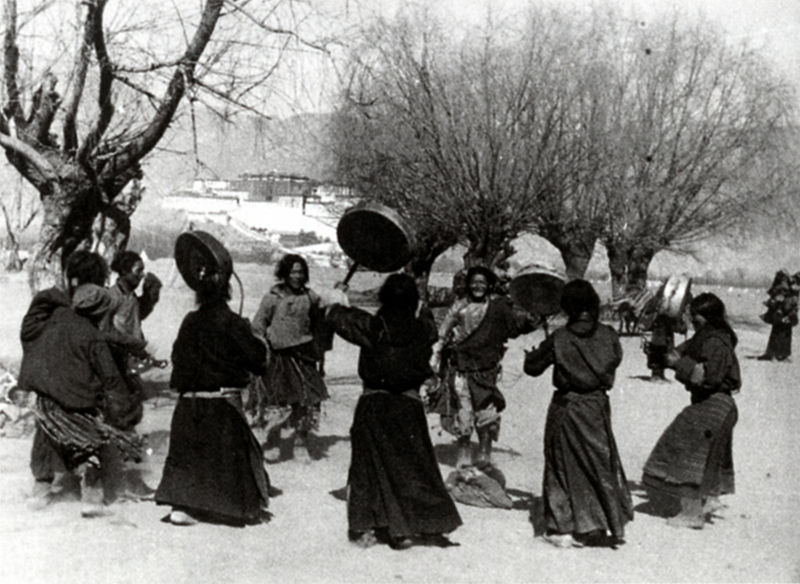
Titel: Lhasa, Volkstänze zum tibetanischen Neujahrsfest, im Hintergrund der Potala
Künstler: Ernst Schäfer
Standort: Koblenz
Institution: Bundesarchiv
Schlagwörter: gruppe, mann, schatten, weiß, bäume, frauen, menschen, ufer, äste, frau, grau, kleider, lampen, licht, männer, schwarz, eis, gürtel, schnee, tanz, kleidung, ast, baumstamm, feld, ferne, kalt, weide, weite, zweige, gewänder, kreis, taille, röcke, tag, kahl, winter, taillen, böschung, fluß, runde, foto, fotografie, photographie, weiden, kälte, zweig, asien, schwarzweiß, mäntel, photo, reigen, aufnahme, pfannen, trommeln, mongolei, schnne, schhirme